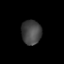
Tissue: lung
Cell type: Others
Senescence score: 0.2342
Nuclear area (px): 470
Mean DAPI intensity: 68.985